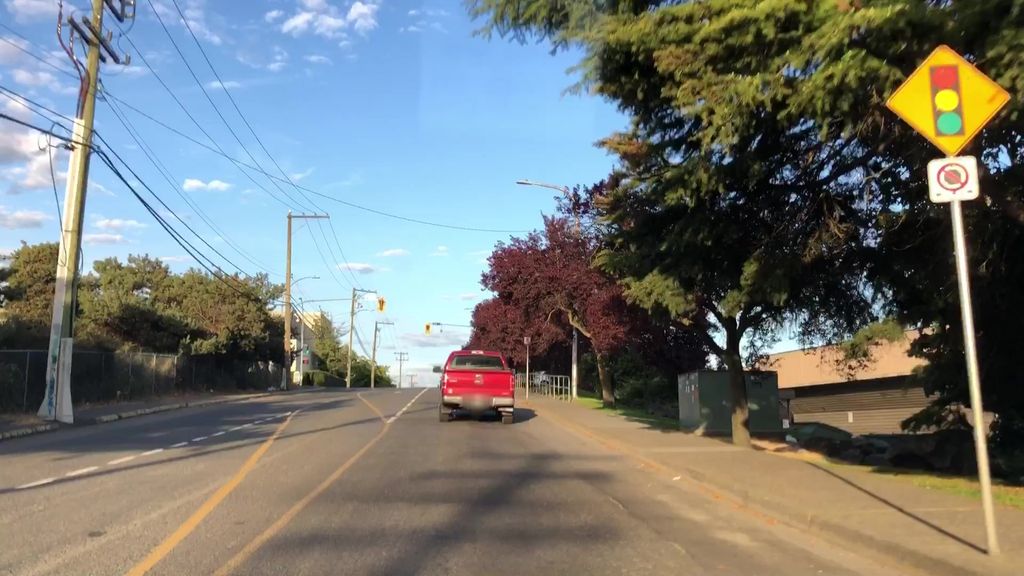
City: victoria